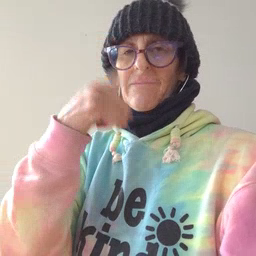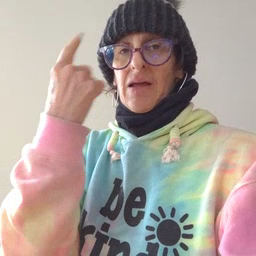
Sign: face